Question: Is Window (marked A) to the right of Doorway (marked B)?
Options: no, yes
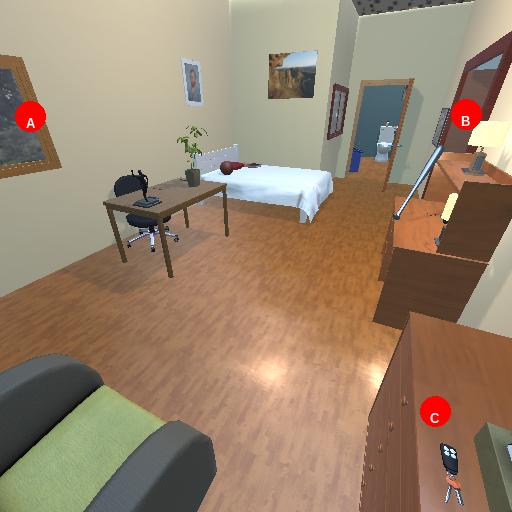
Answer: no